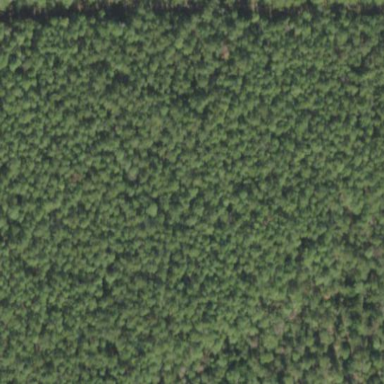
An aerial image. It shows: Woodland consisting mainly of needle-leaved trees.